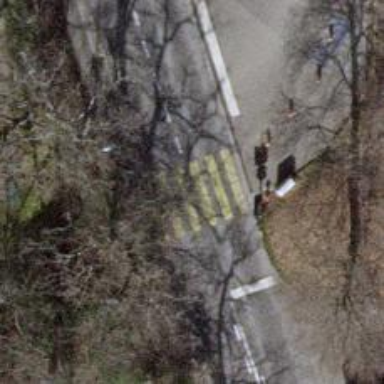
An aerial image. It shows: Crossing with zebra traffic signals.